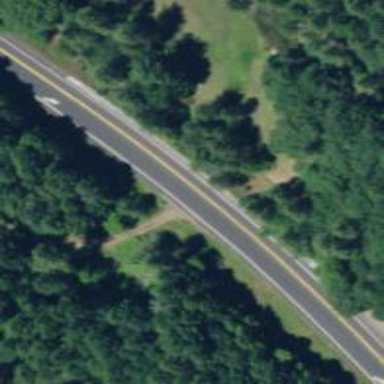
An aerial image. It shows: Trunk highway.